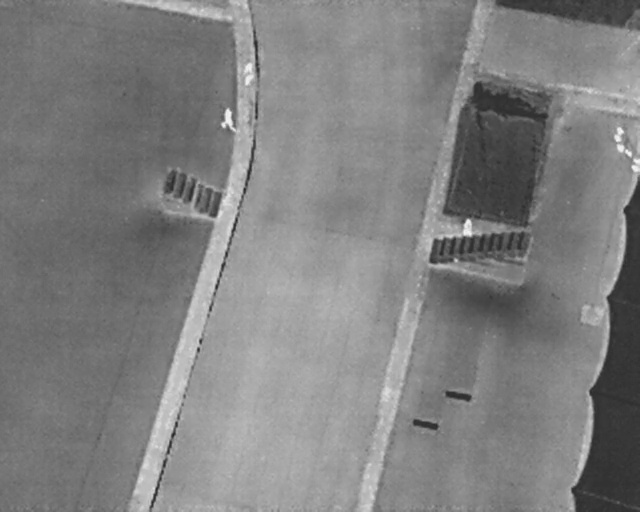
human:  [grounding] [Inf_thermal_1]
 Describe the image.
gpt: In the satellite image, there is  <ref>1 large person </ref> <box>[[33, 21, 38, 25, 2]]</box> located at top,  <ref>1 medium person </ref> <box>[[37, 13, 40, 15, 2]]</box> located at top,  <ref>1 medium person </ref> <box>[[71, 43, 74, 45, 2]]</box> located at right.